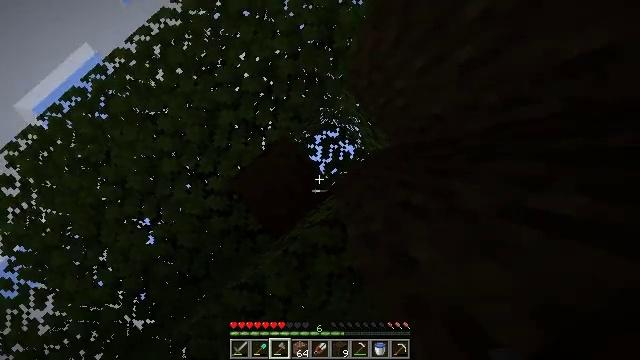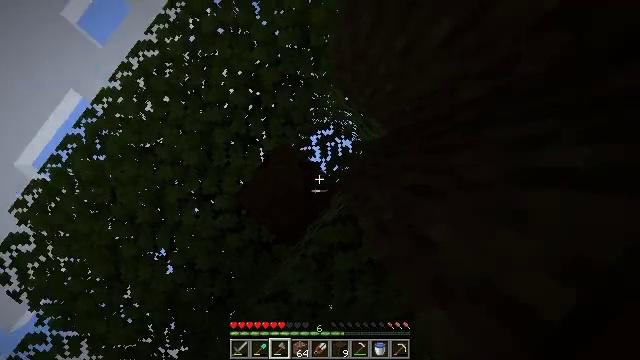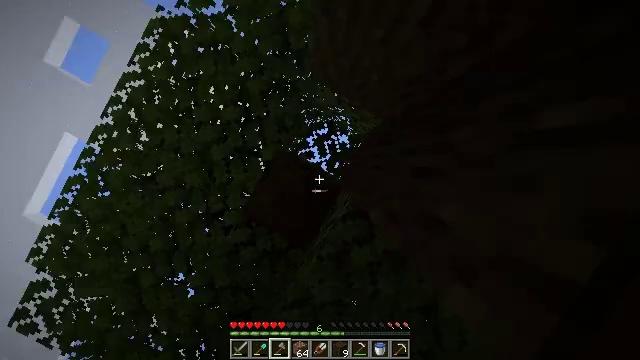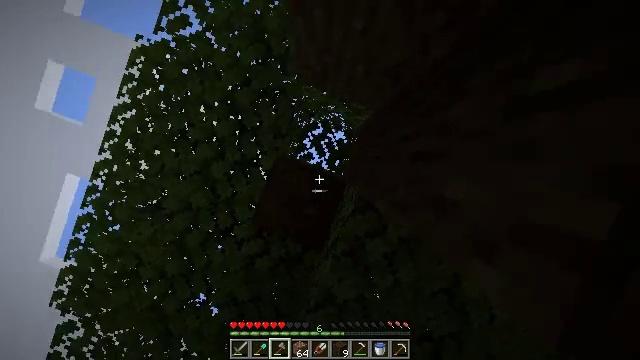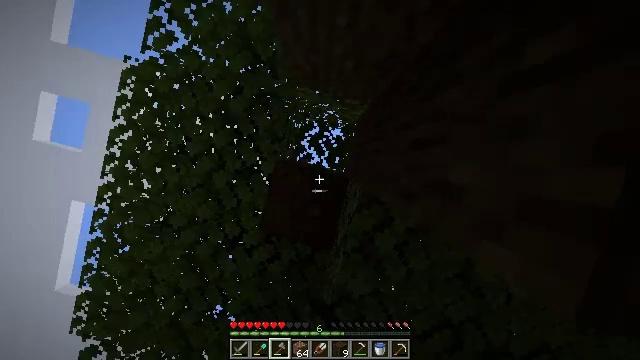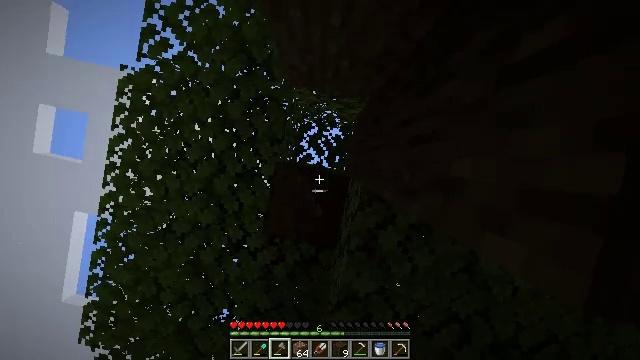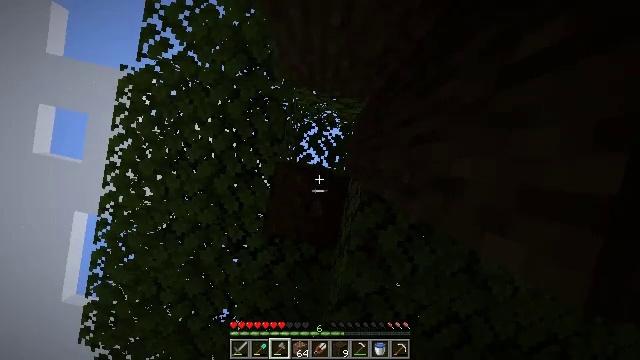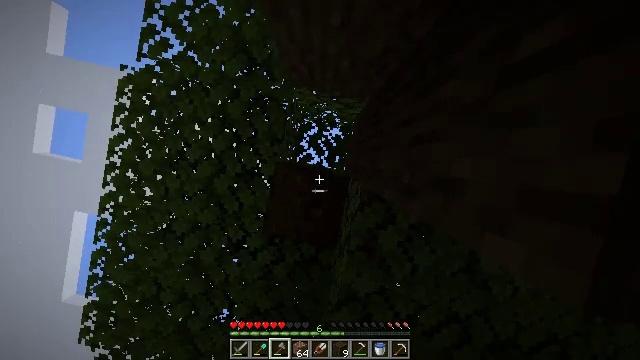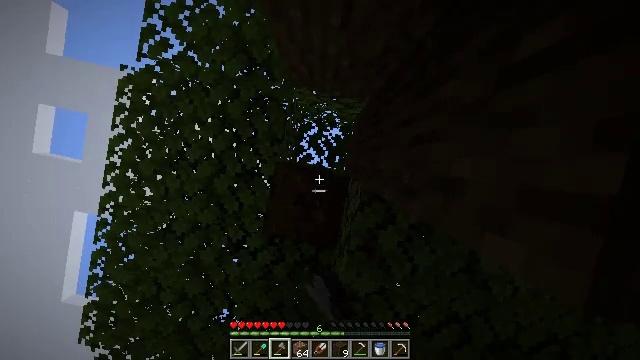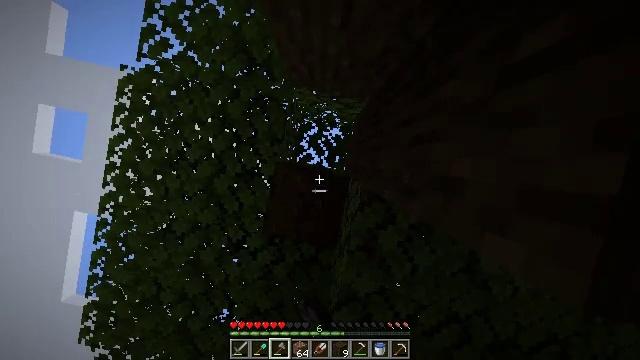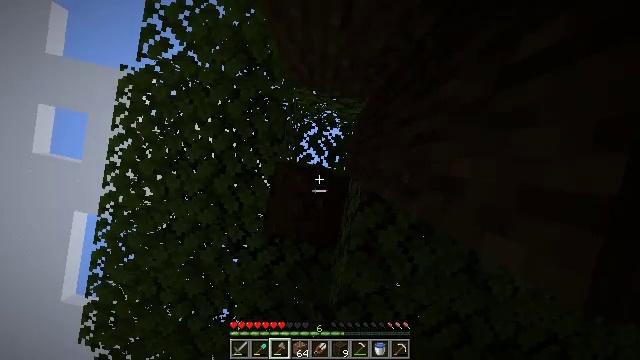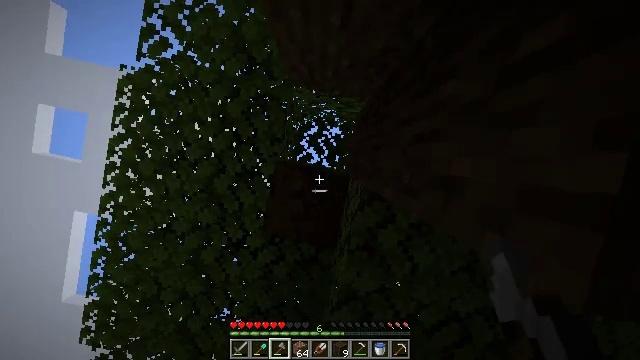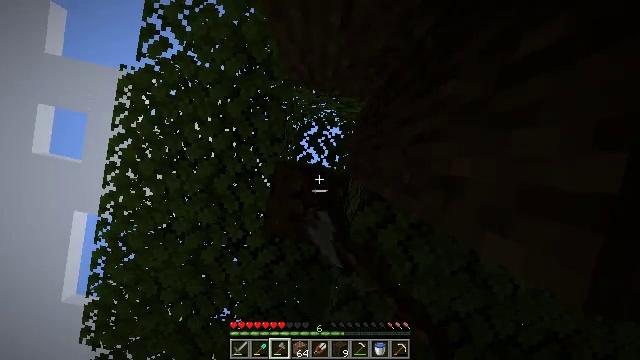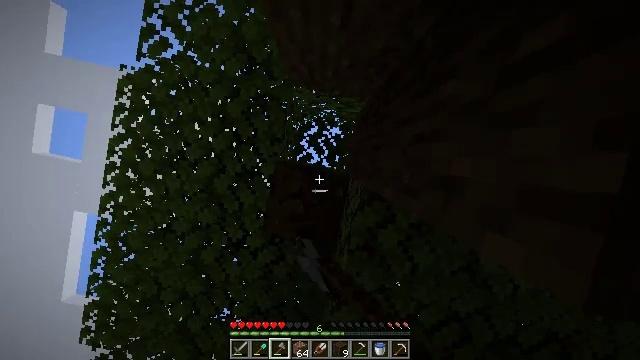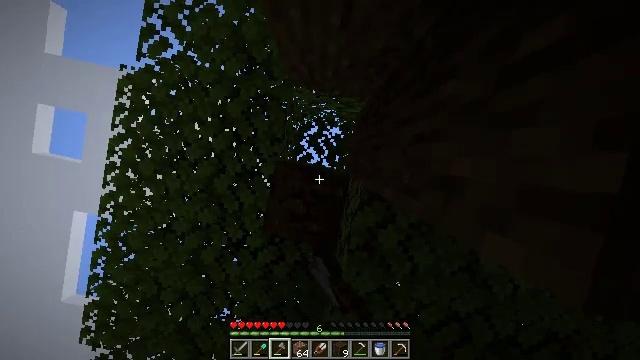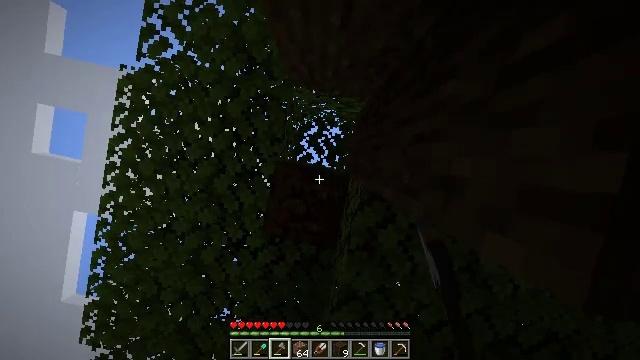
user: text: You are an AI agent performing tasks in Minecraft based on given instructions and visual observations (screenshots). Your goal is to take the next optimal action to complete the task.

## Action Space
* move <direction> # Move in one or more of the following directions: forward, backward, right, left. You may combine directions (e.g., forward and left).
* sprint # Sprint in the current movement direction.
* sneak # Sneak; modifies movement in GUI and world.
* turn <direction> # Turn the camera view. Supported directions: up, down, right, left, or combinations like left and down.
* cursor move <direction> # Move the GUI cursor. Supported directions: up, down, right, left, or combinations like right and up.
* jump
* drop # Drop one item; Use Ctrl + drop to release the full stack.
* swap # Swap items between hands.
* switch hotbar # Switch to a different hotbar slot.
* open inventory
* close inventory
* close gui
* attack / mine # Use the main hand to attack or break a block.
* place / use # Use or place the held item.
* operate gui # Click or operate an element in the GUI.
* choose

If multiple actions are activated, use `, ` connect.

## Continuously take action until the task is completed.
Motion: motion action
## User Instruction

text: Gather dark oak log for crafting.
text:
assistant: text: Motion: turn left, attack / mine
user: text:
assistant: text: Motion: turn left, attack / mine
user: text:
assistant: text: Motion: turn left, attack / mine
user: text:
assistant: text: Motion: turn left, attack / mine
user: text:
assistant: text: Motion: turn left, attack / mine
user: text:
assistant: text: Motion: attack / mine
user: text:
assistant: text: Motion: attack / mine
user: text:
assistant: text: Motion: attack / mine
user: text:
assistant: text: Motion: attack / mine
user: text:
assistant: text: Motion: attack / mine
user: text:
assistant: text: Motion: attack / mine
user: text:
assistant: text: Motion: attack / mine
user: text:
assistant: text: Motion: attack / mine
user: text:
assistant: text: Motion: attack / mine
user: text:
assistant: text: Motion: attack / mine
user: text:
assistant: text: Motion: attack / mine
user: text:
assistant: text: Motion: attack / mine
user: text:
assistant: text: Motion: attack / mine
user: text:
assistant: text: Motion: attack / mine
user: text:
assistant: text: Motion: turn right and down, attack / mine
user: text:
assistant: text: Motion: attack / mine
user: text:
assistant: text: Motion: attack / mine
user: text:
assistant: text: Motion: attack / mine
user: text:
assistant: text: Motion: attack / mine
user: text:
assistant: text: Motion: turn right, attack / mine
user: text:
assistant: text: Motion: turn right and down, attack / mine
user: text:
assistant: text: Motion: turn right and down, attack / mine
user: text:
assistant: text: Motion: turn right and down, attack / mine
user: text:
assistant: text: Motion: turn right and down, attack / mine
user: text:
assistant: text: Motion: turn right and down, attack / mine